Question: I'm trying to implement Sparkle into my project and it works fine, but I have one problem:
I can't get these bindings to work (automaticallyCheckForUpdates etc.).
I added a check button, as the documentation described, but when I bind to Updater (which is an object in my nib) the Model Key Path doesn't recognize the methods:

I set up Updater to be from the class SUUpdater and also my NSButton ("Check For Updates") works fine (linked to Updater-object)...
Also the settings appear in my plist correctly so what am I doing wrong?
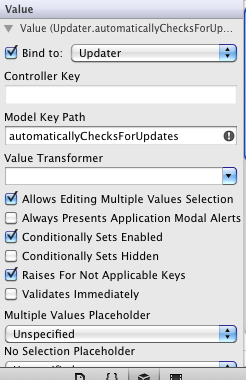
Answer: I cleared the project several times and suddenly it worked. I've no clue what happened.